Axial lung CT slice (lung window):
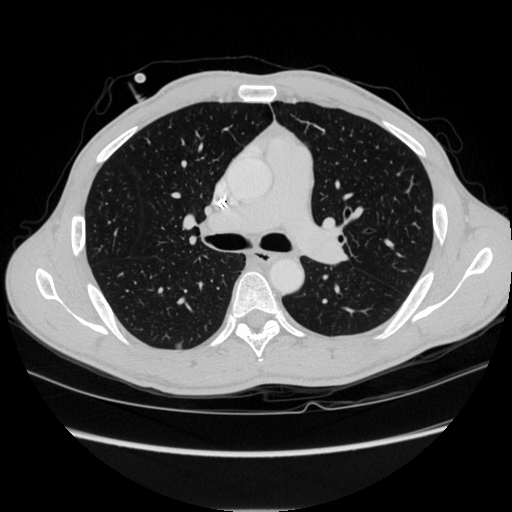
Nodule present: yes
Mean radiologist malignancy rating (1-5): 3.5